Field crop: tomato
Growth stage: 1
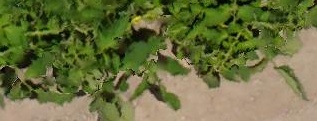
Species: tomato